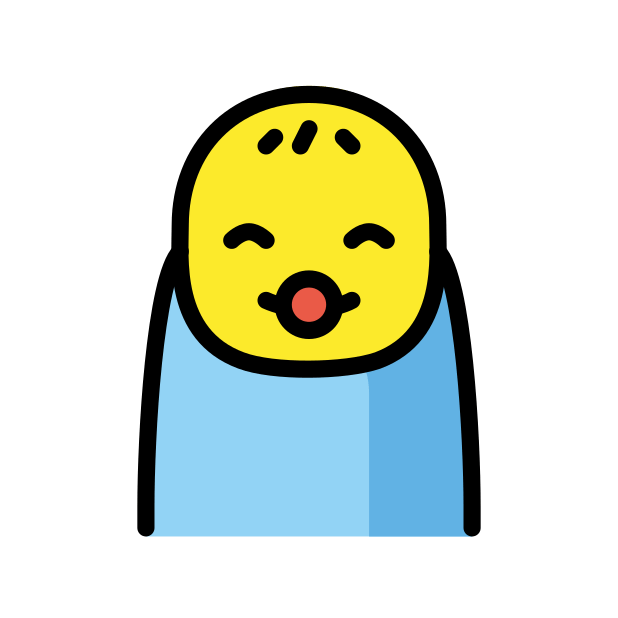
Emoji: 👶
Name: baby
Unicode: 0x1f476